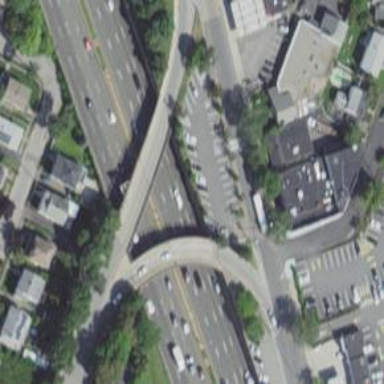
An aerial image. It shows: Secondary link road crossing over bridge.